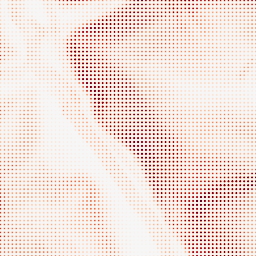
Category: morphological
Decomposition family: morphological_gradient
Decomposition parameters: size: 7
shape: diamond
Upsampling method: sinc_blackman
Upsampling parameters: scale: 8
kernel_size: 4
Upsampling scale: 8